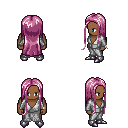
a pixel art fantasy rpg character, male body template, human, dark skin, white robe, metal pants, pink extra-long hairstyle, bracelets, metal boots, four views (front, back, left, right), 2x2 character sprite sheet, small pixel art, hard edges, no anti-aliasing